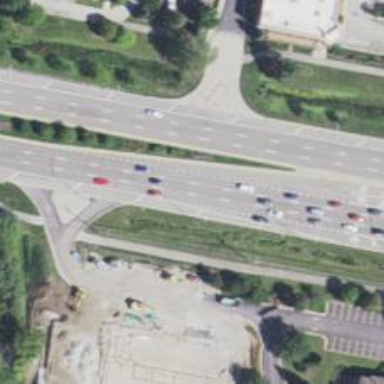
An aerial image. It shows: Primary highway.